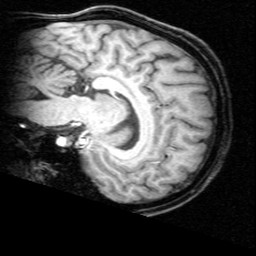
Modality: T1w
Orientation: sagittal
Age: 22
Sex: female